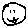
Label: smiley face